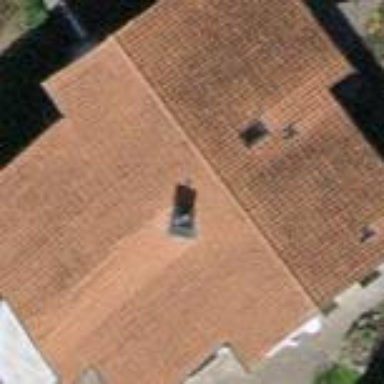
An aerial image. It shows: Building with tile roof.